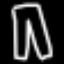
Label: pants